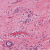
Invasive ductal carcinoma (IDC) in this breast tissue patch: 1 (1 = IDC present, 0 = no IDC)